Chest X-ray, PA view. Patient: 37 years old, sex F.
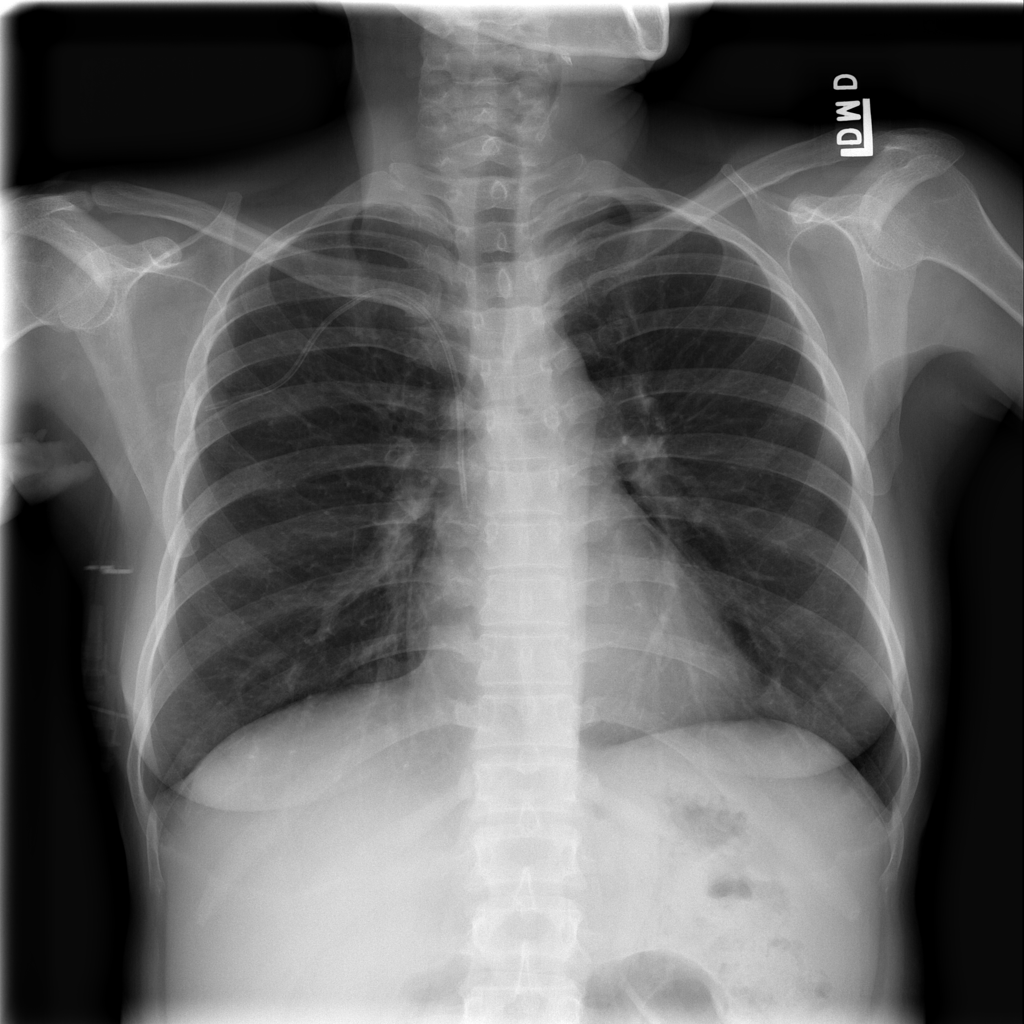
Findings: No Finding